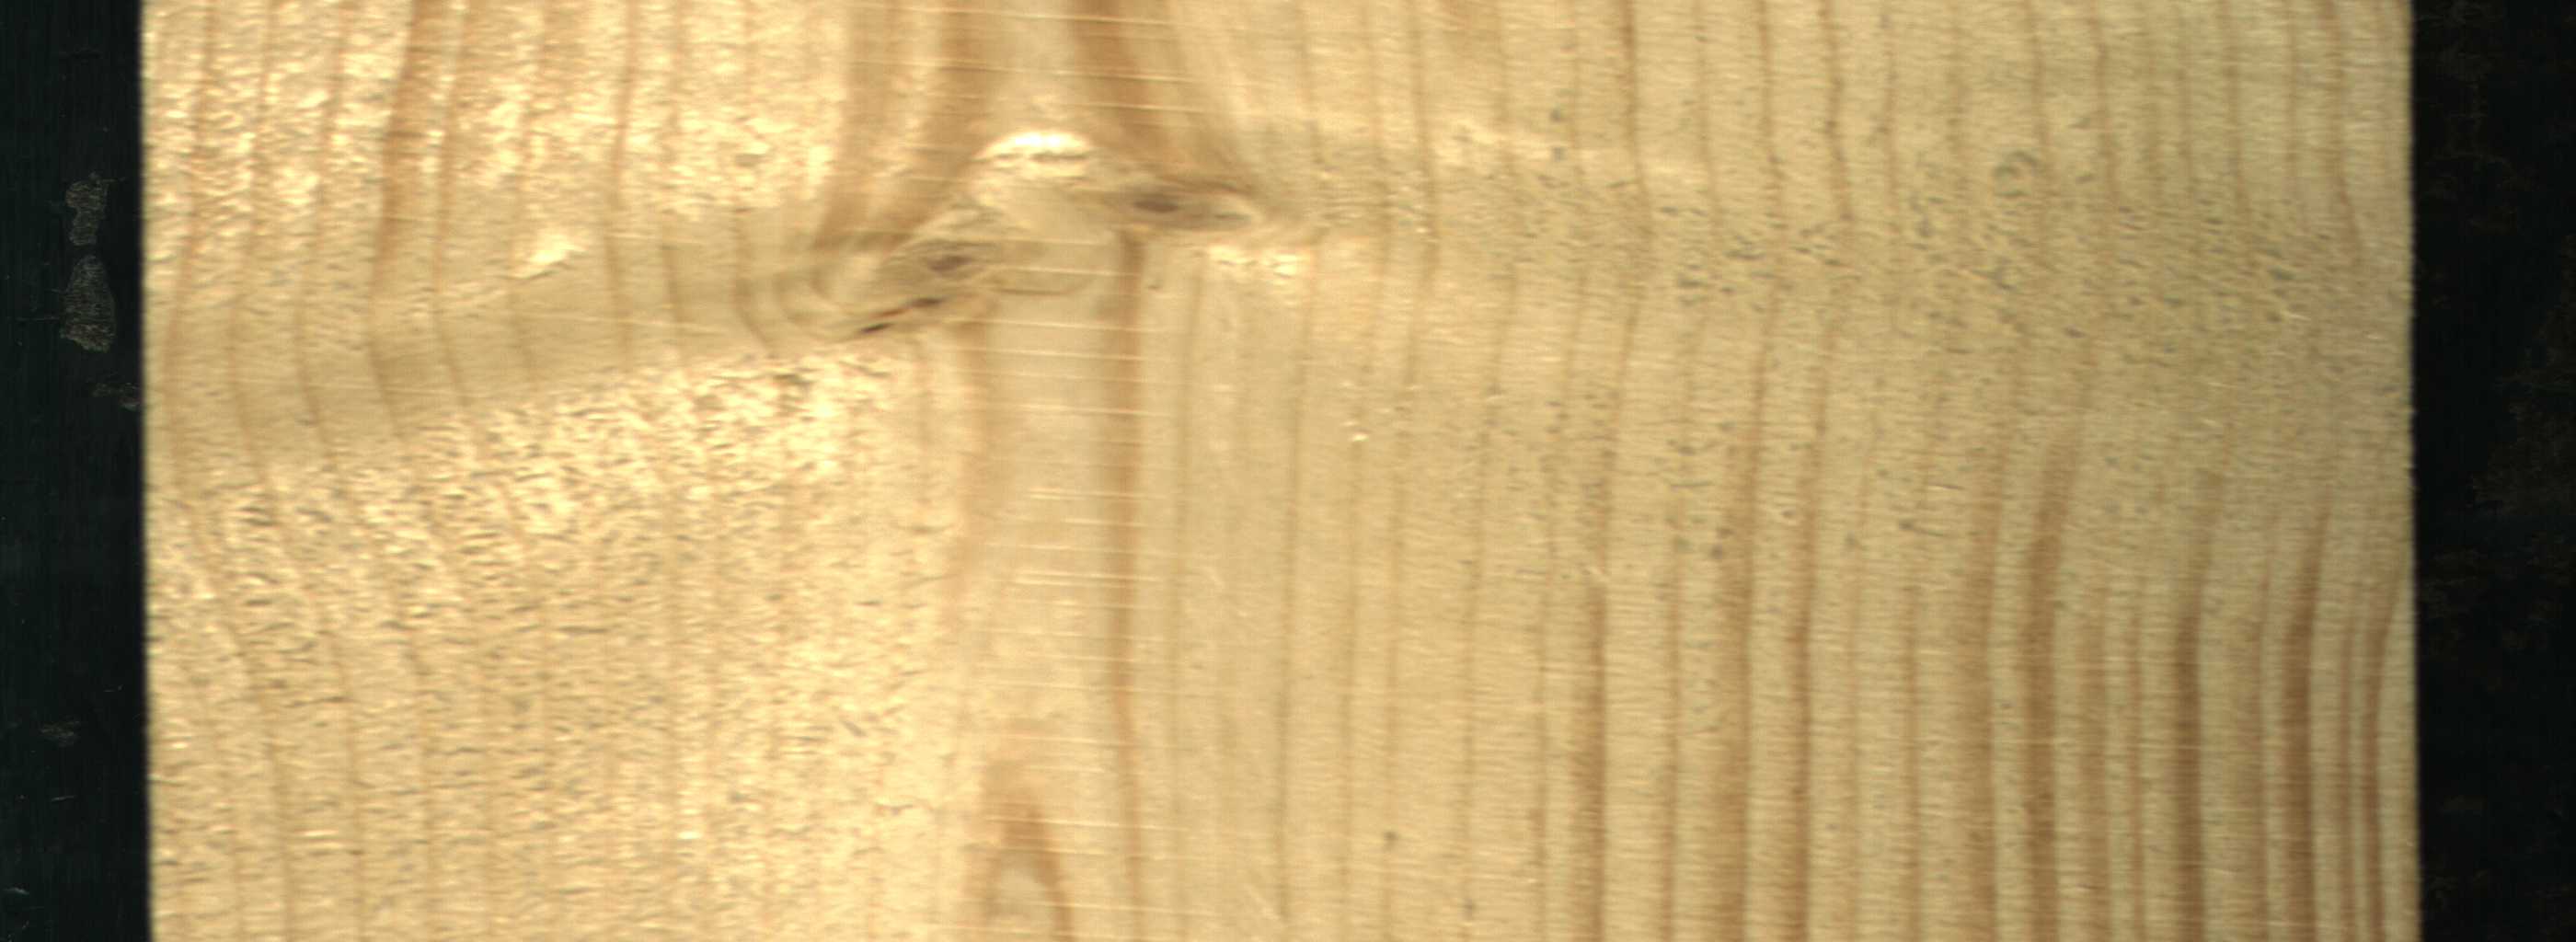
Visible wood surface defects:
Live_Knot
Live_Knot